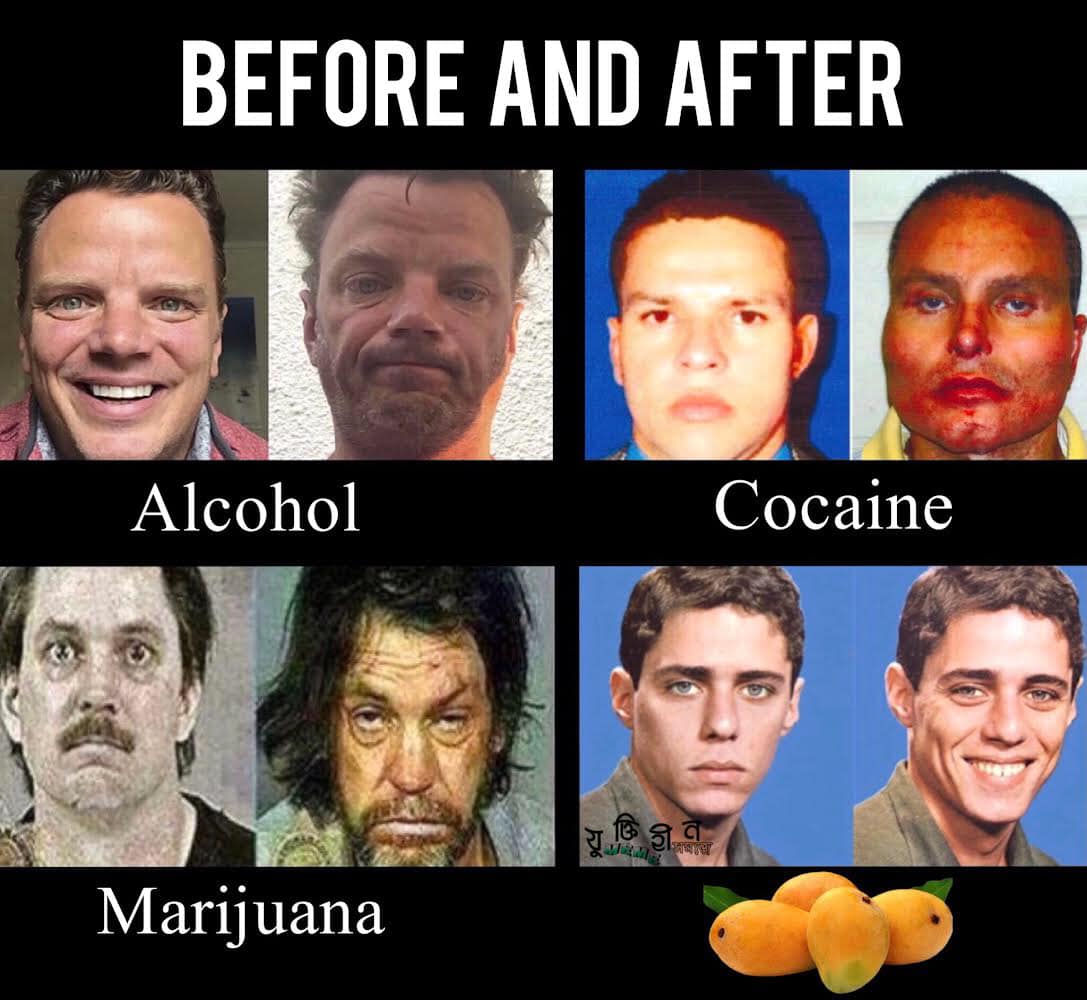
Caption: BEFORE AND AFTER    Alcohol    Cocaine    Marijuana
Label: non-hate